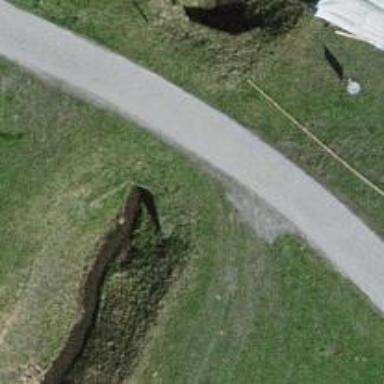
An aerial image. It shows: Drain waterway.